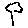
Label: tree